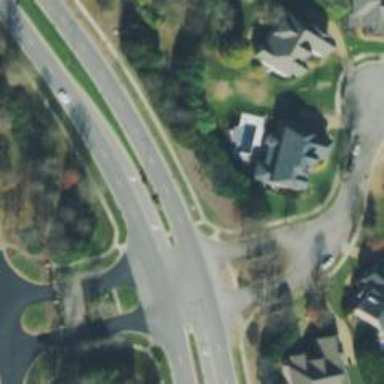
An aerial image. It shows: Secondary road.